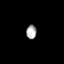
Tissue: prostate
Cell type: T cells
Senescence score: 0.2612
Nuclear area (px): 137
Mean DAPI intensity: 172.226